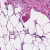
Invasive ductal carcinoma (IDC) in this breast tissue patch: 1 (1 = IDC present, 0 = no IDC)